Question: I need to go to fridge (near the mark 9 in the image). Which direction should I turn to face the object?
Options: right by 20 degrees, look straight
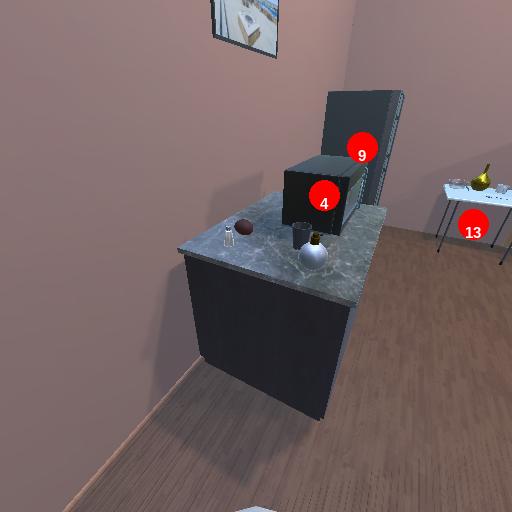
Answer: right by 20 degrees